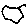
Label: hexagon